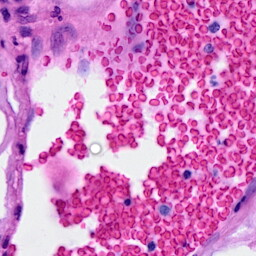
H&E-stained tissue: Breast